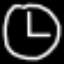
Label: clock